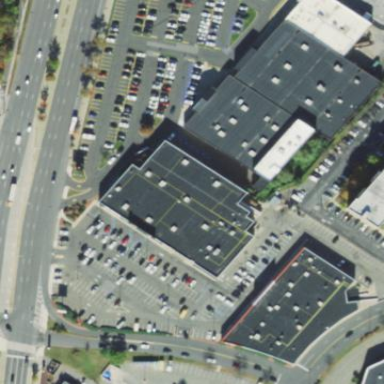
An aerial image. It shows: Retail building.